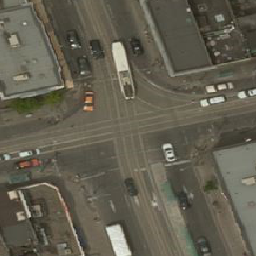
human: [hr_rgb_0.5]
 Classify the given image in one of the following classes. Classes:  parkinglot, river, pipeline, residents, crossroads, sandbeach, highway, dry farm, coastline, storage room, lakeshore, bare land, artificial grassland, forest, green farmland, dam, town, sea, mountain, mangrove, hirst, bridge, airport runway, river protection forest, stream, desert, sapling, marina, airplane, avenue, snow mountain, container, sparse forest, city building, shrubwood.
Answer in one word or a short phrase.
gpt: crossroads